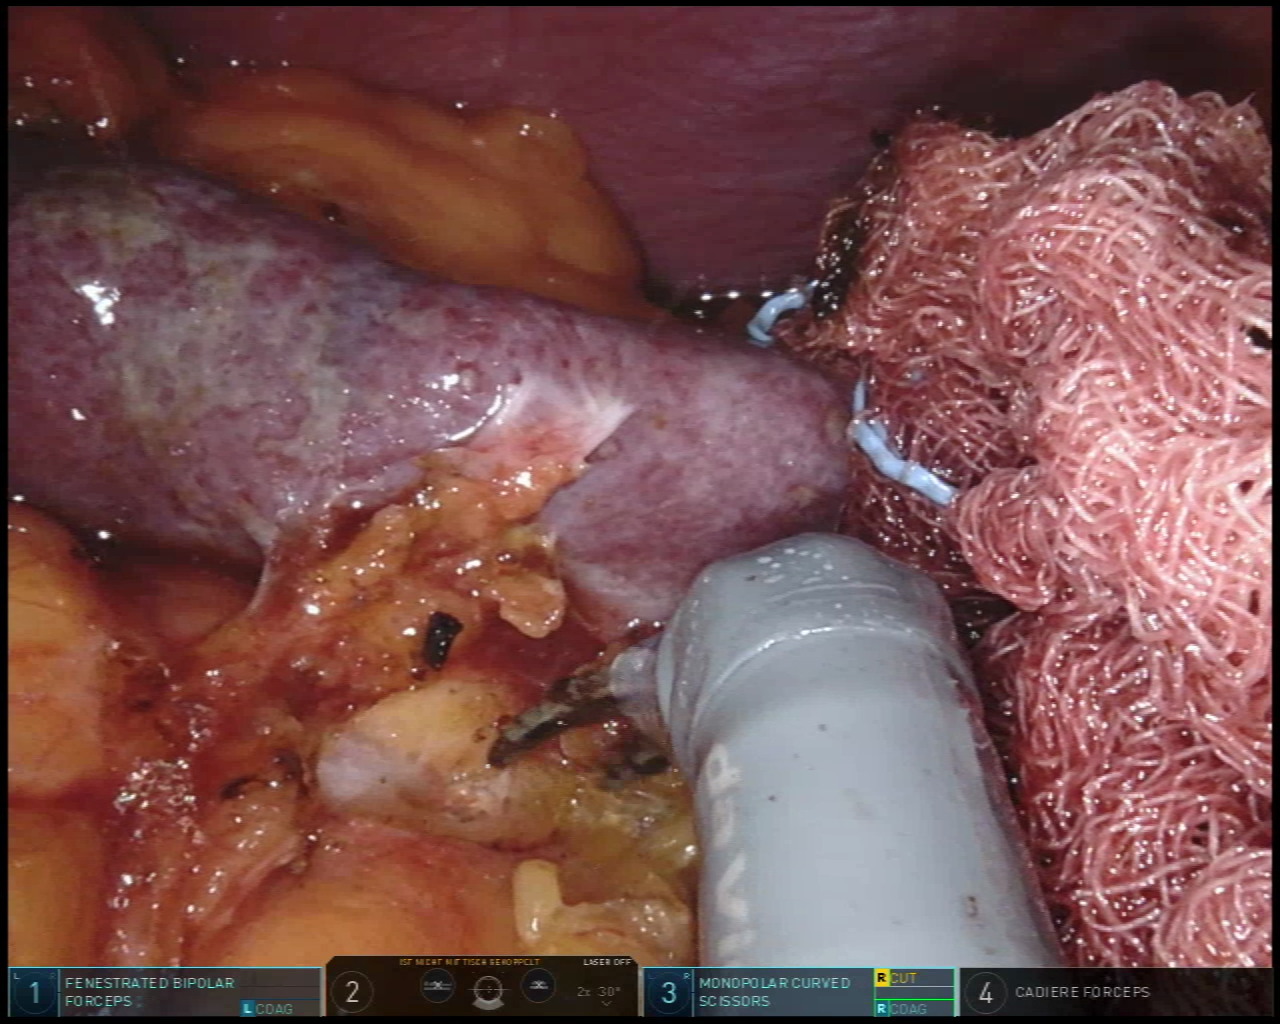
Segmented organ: spleen
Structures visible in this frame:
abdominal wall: yes
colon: no
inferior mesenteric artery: no
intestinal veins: no
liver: no
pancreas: no
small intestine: no
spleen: yes
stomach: yes
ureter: no
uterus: no
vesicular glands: no